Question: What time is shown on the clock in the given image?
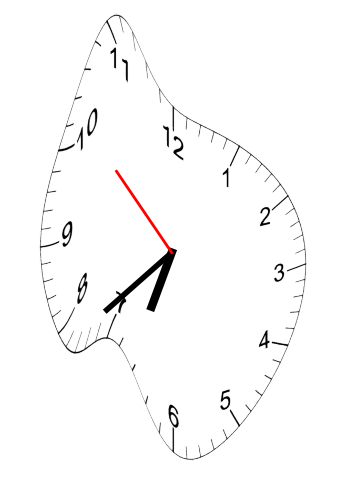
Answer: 06:37:52